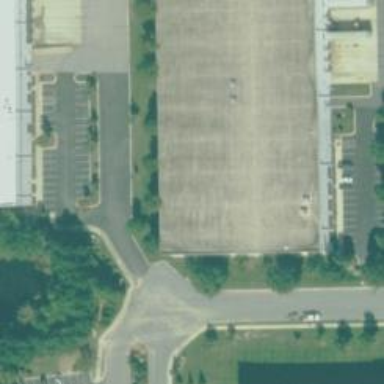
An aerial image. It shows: Commercial building.